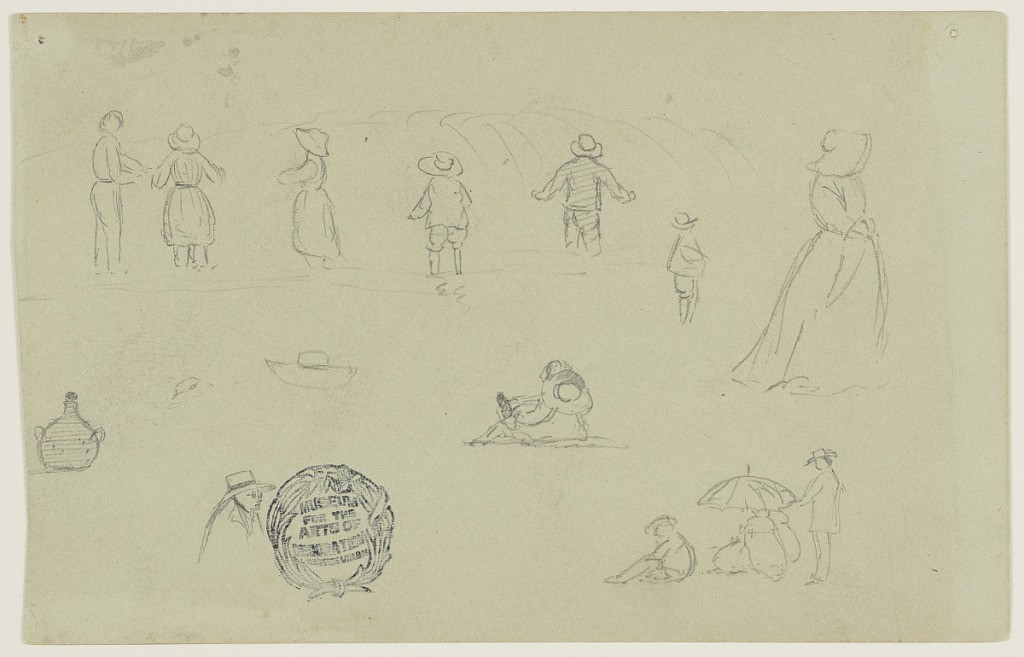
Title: Figure Sketches by the Surf, East Hampton, New York
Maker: Frederic Edwin Church, American, 1826–1900
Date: probably July 1858
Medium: Graphite on light green wove paper
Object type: Drawing
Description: Mixed figure sketches of people enjoying the beach at East Hampton, New York. In the lower half of the composition, several isolated figure sketches are visible, including a jug and two hats at left, a seated individual in the right profile at lower left, a seated individual viewed from behind at center, and a group of four figures--three seated, one standing--with a parasol at lower right. At far right, a standing woman wearing a dress and a bonnet (or other kind of cap) is shown in right profile with another distant figure beside her at left. Dominating the upper half of the composition, five individuals are shown from behind as they wade in knee-deep surf, as a wave crashes beyond them.